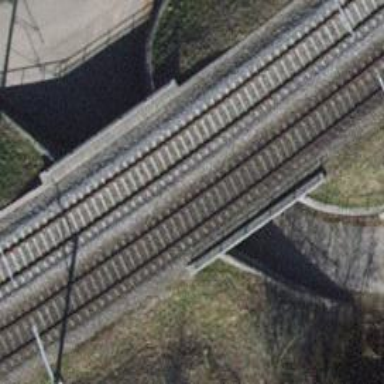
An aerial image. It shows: Bridge with electrified railway tracks featuring contact line.